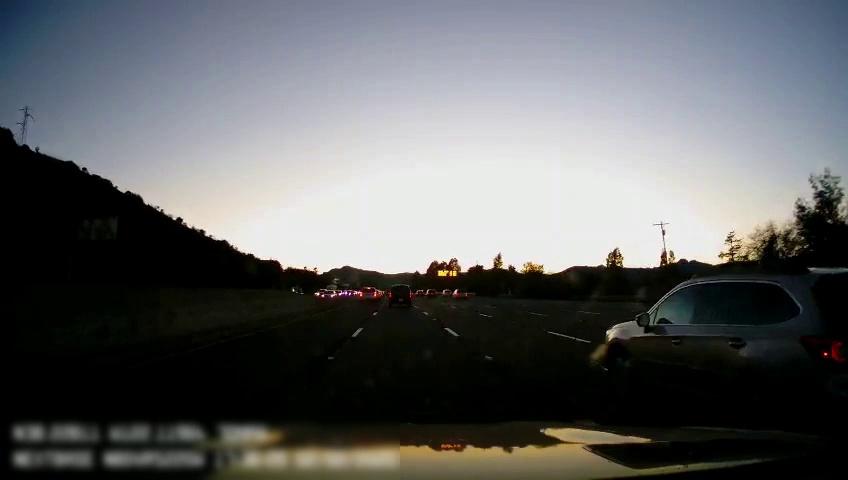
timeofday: Dusk/Dawn/Twilight
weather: Sunny
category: Drivable Space
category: Vehicles | SUV
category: Vehicles | Truck
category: Vehicles | Car
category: Vehicles | Car
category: Vehicles | SUV
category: Lanes | Alternate Lane
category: Lanes | Current Lane
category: Lanes | Current Lane
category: Lanes | Alternate Lane
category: Lanes | Alternate Lane
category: Lanes | Alternate Lane
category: Traffic | Signs